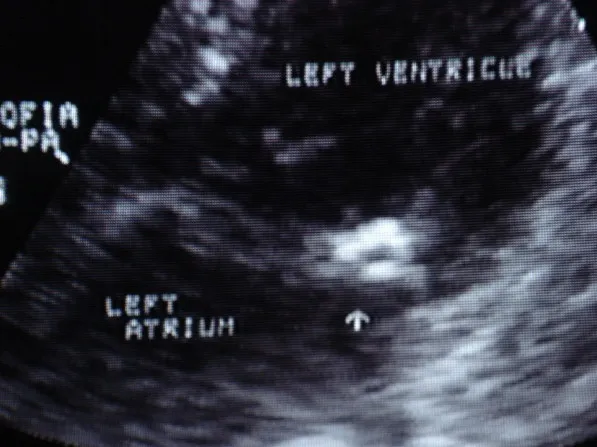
apical four chamber view.
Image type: radiology (ultrasound)